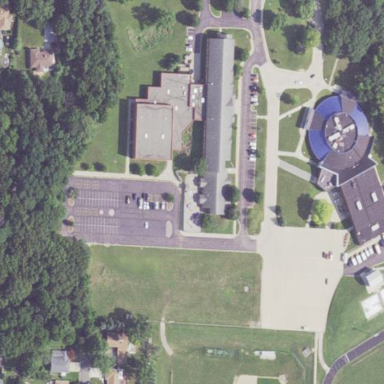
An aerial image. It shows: School building with school amenities.